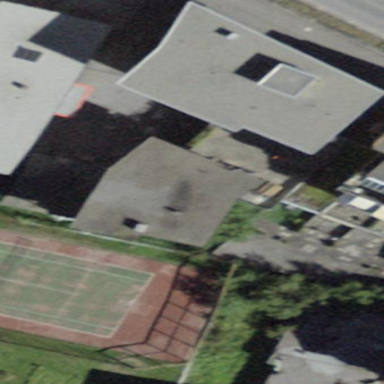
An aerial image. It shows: Building with flat roof.